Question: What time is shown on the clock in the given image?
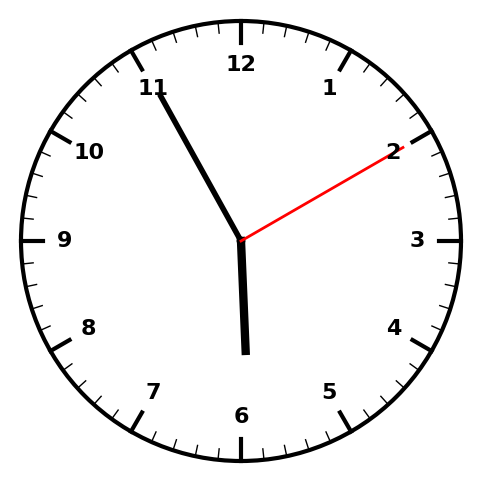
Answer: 05:55:10